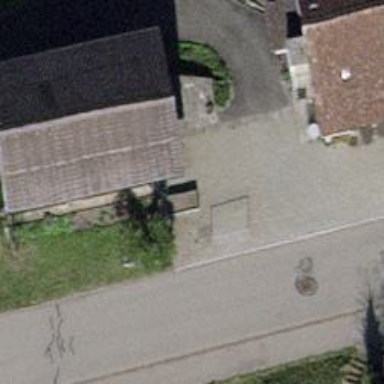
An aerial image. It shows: Building with tiled roof.